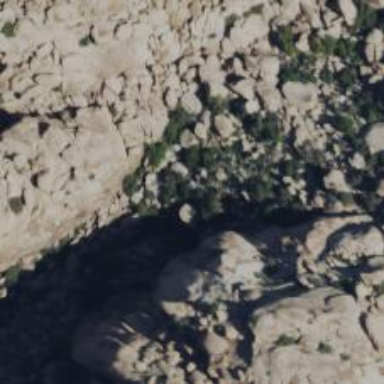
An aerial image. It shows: Cliff in nature.